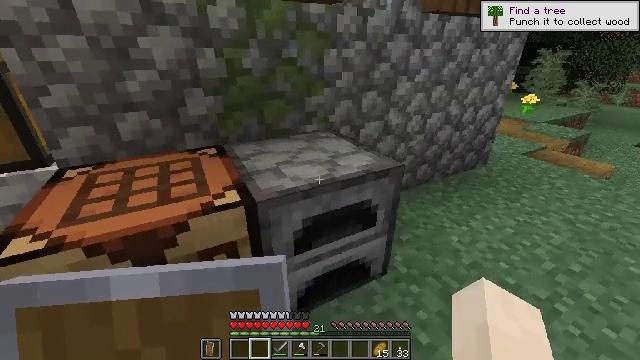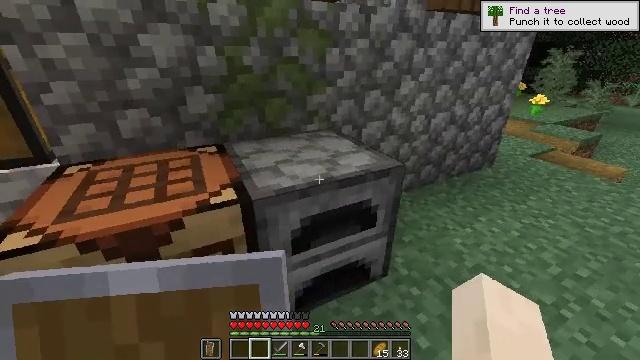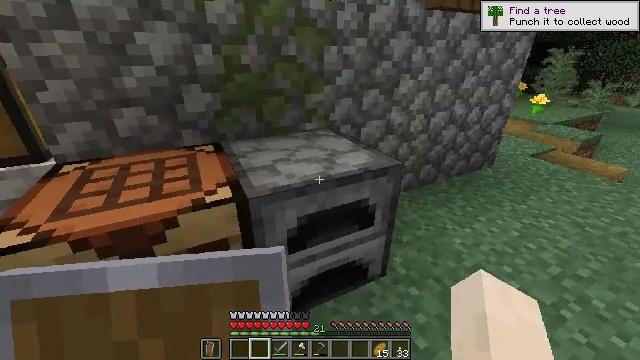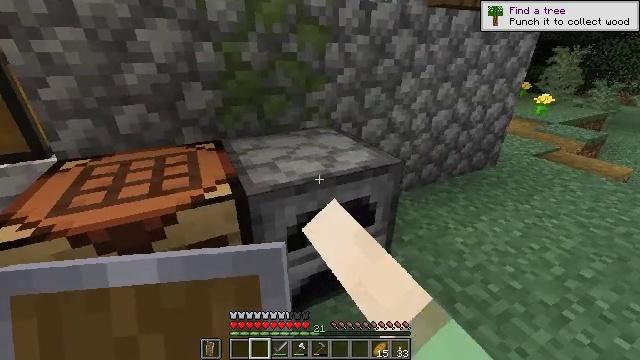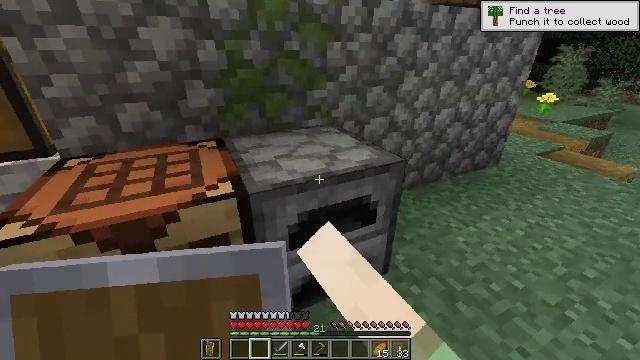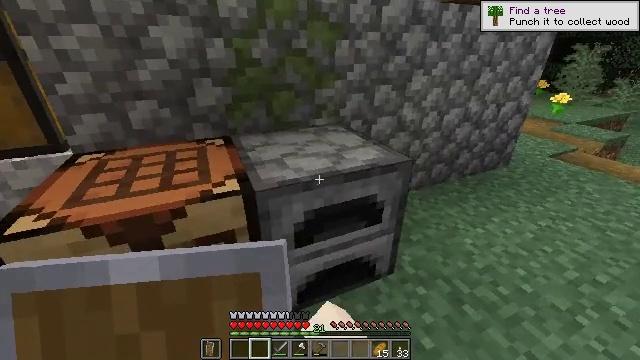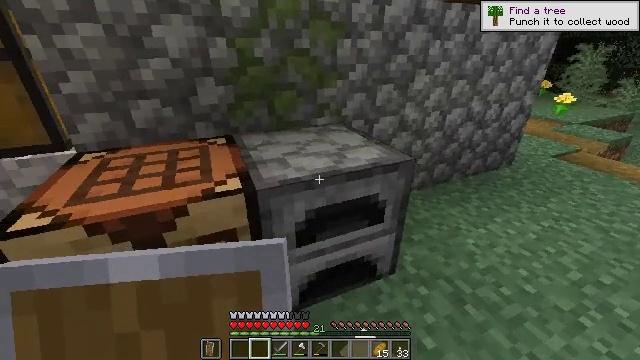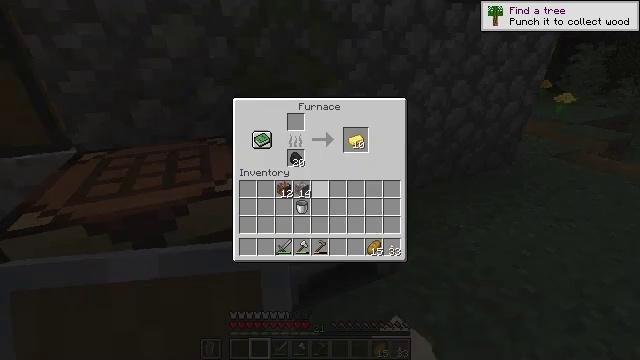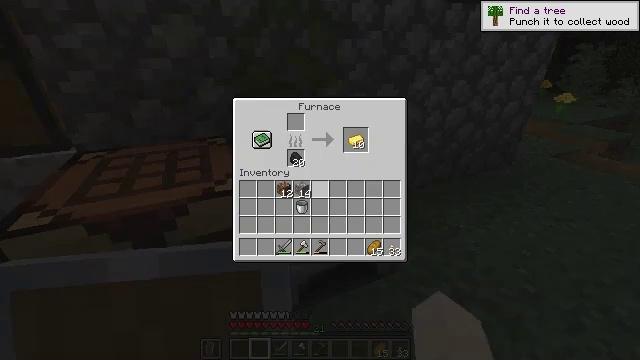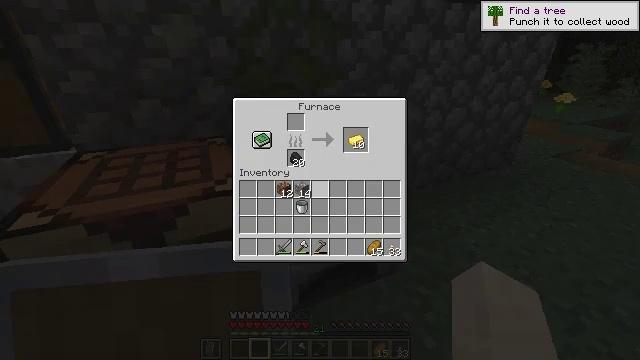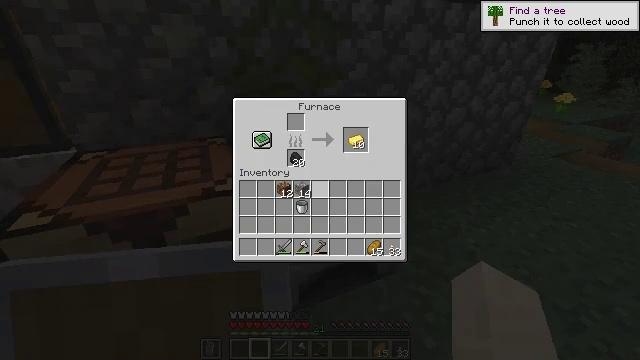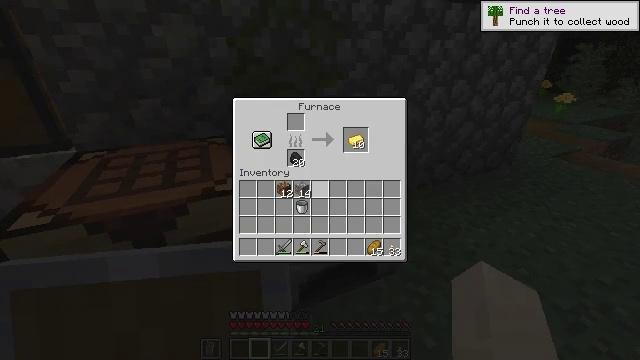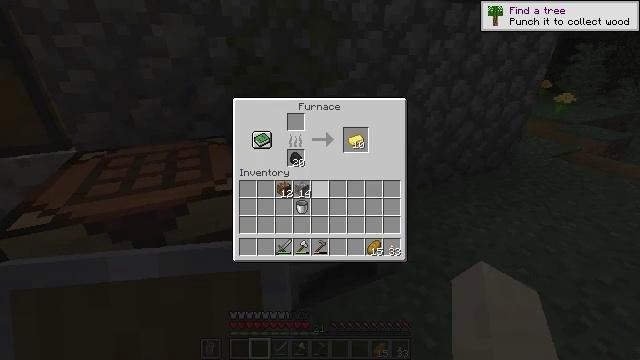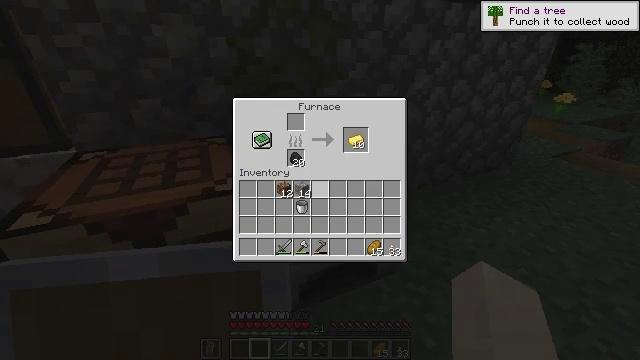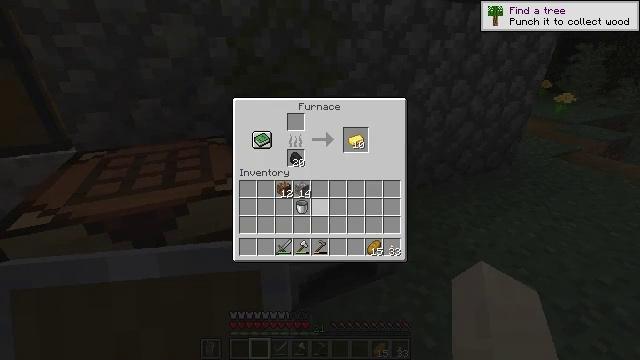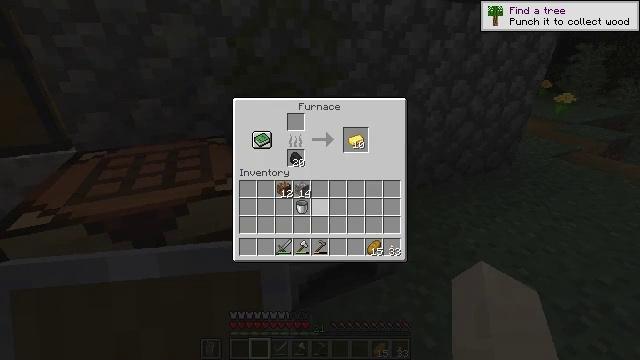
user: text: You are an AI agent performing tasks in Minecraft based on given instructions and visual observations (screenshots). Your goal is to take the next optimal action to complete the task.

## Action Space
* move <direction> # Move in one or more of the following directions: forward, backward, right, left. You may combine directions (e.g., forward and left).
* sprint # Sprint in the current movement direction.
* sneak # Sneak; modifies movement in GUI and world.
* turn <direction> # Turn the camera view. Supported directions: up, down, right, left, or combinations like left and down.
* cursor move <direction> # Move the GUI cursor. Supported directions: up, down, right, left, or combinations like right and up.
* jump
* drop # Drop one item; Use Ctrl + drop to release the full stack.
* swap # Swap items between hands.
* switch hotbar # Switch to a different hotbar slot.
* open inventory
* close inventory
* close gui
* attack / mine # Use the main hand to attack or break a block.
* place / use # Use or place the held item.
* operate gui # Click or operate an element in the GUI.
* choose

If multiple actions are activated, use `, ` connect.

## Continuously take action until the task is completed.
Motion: motion action
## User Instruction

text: craft item air
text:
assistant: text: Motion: turn left
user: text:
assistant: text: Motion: use / place
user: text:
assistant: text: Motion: use / place
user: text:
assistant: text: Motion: use / place
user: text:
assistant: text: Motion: turn left, use / place
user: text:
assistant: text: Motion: no_op
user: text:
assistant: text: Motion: open gui
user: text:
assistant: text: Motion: no_op
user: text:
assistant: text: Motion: no_op
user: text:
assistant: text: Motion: no_op
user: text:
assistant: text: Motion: no_op
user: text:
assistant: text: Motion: no_op
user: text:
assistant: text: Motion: sneak
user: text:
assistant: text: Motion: sneak
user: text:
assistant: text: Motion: sneak
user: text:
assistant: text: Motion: sneak
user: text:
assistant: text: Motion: sneak, cursor move left
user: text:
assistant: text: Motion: sneak, cursor move left and up
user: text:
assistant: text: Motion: sneak
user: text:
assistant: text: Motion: sneak
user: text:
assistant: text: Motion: sneak
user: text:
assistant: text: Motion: sneak
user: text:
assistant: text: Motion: sneak, choose
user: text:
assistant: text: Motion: sneak, choose
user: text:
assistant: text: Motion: sneak, choose
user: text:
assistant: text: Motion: sneak, cursor move right and up
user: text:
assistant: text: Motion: sneak, cursor move right and up
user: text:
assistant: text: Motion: sneak
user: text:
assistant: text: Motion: sneak
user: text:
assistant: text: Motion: sneak